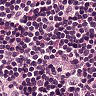
Metastatic tissue present: no